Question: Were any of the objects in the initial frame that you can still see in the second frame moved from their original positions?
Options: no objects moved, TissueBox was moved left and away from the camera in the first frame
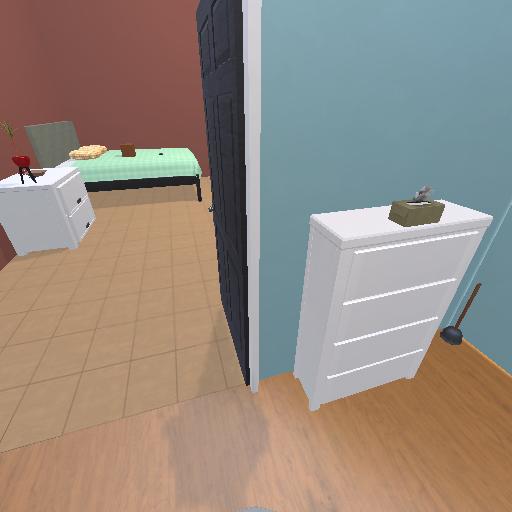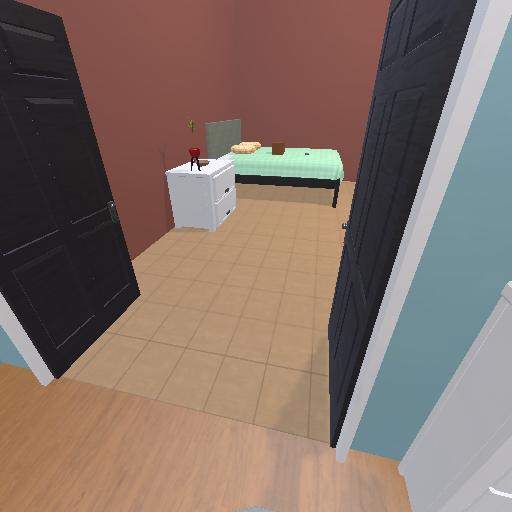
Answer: no objects moved